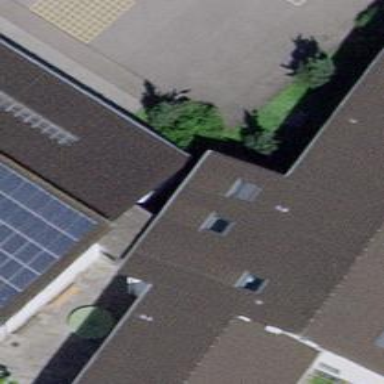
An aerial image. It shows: Kindergarten.